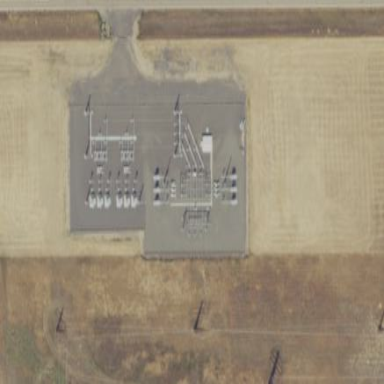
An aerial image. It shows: Substation surrounded by fence.